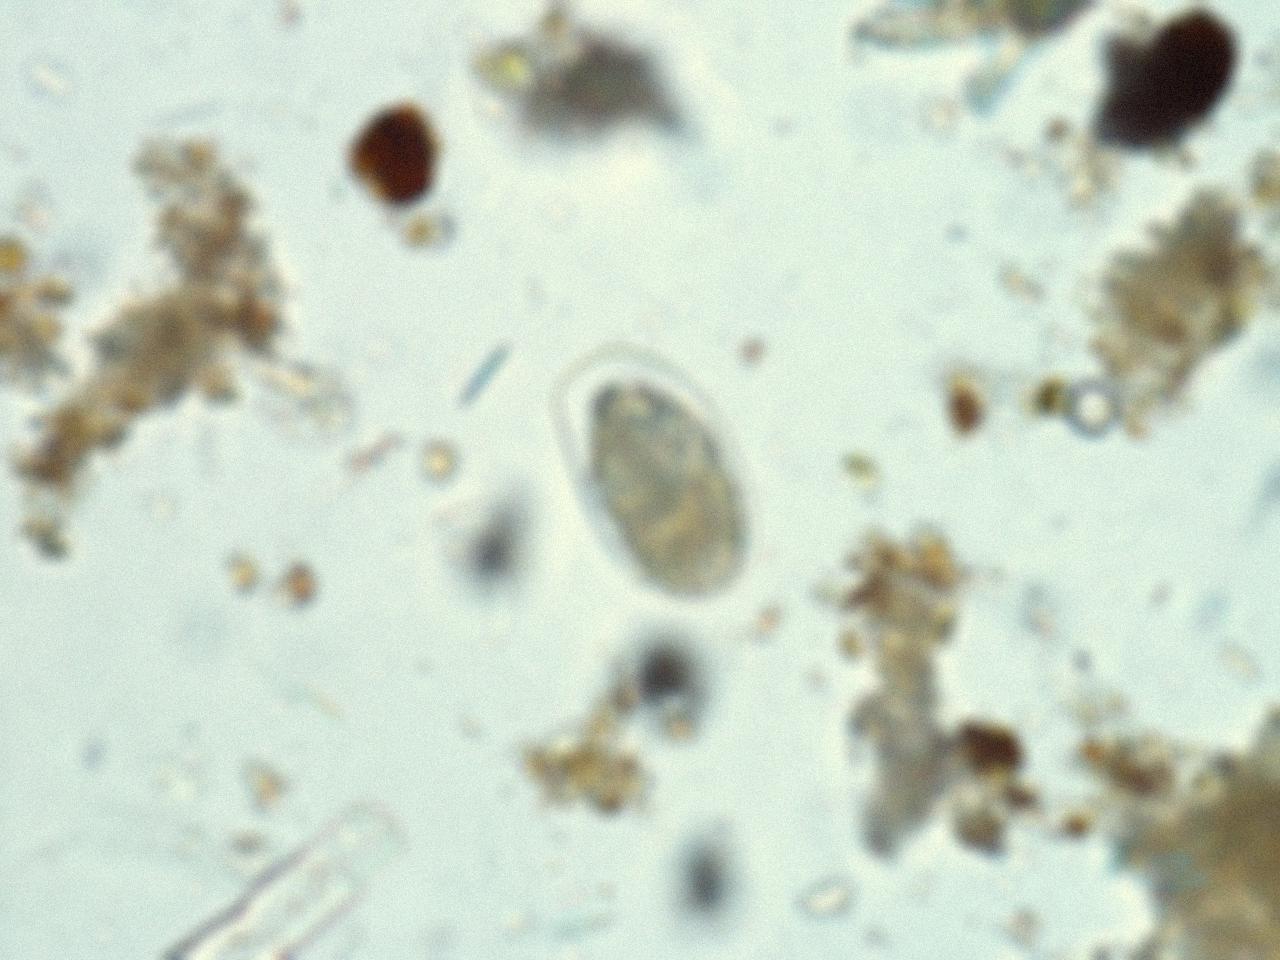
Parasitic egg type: Hookworm egg